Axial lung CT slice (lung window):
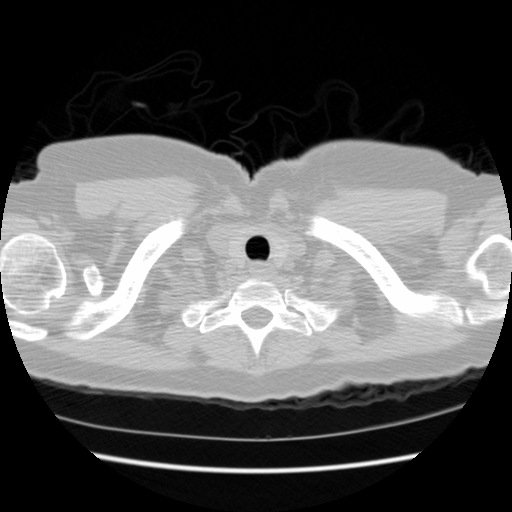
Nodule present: no